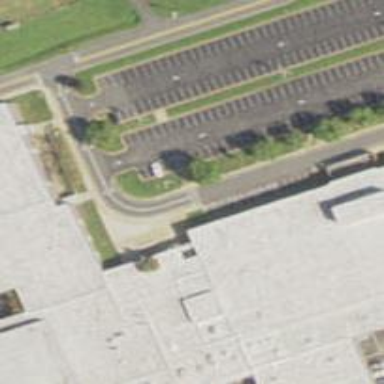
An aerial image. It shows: Parking space.